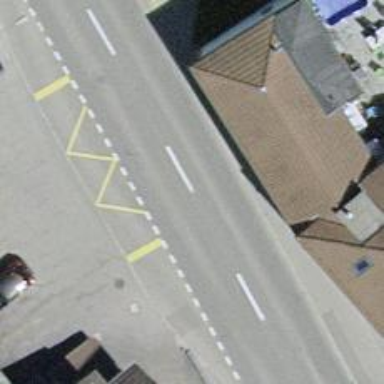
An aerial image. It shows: Public transport stop position.